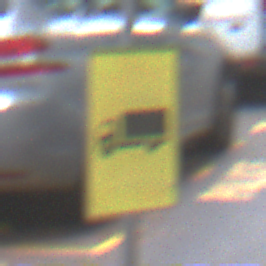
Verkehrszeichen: KFZZulaessigeGesamtmasse3Komma5TOhnePfeilsymbol
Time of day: MorningAfternoon
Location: Outdoor (Urban)
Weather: Overcast
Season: NotSpecified
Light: Natural